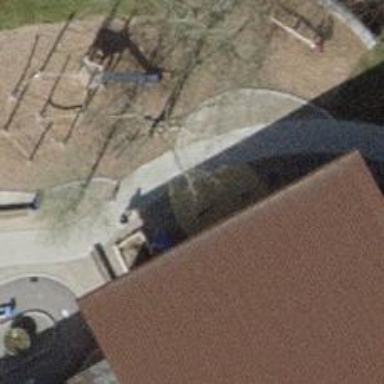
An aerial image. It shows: Playground with springy equipment.